Question: I am following this guide: <URL>
And I am trying to require 'jquery-ui/sortable' and 'jquery-ui/draggable', but it fails, saying:
'Uncaught Error: Script error for: lib/jquery-ui/draggable'
This is the folder structure:

This is how I load it:
'define(['jquery', 'lib/jquery-ui/draggable', 'lib/jquery-ui/sortable'], function($) {'
What am I doing wrong?
Also it surprises me there is no such file, "sortable", in jquery-ui - but the documentation tells me this is the way. Using v1.11.1
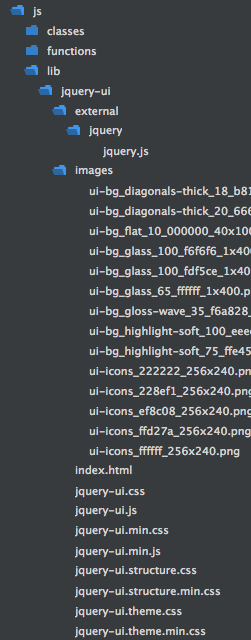
Answer: Found out the package available from download from the <URL>: is a contacted version.
It wasn't pretty easy to find the library that I was looking for, but finally found it @ <URL>: